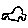
Label: car